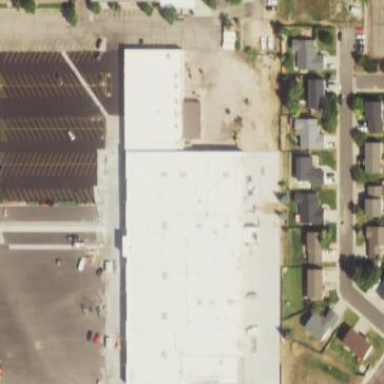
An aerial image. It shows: Retail building.